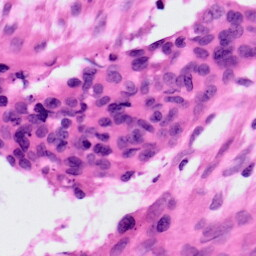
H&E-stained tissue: Ovarian